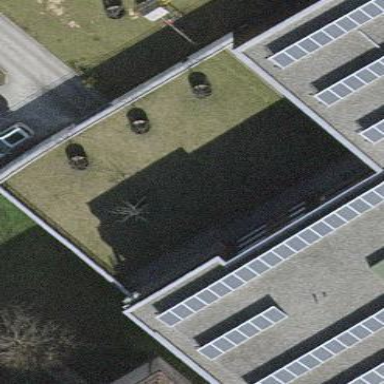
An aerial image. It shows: Building part with flat roof.